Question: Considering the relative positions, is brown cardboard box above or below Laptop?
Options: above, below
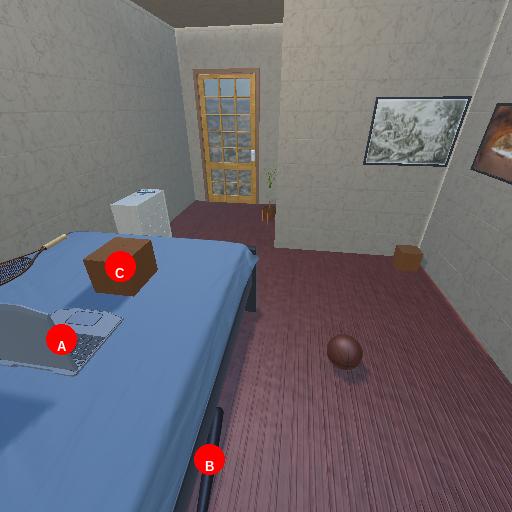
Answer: above